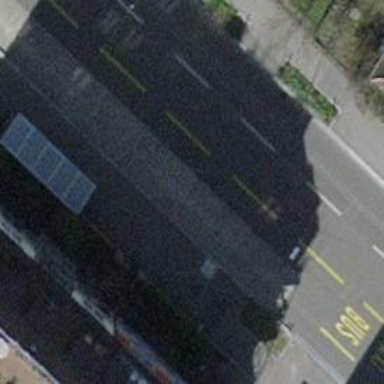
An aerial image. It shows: Trolleybus stop position for public transport.